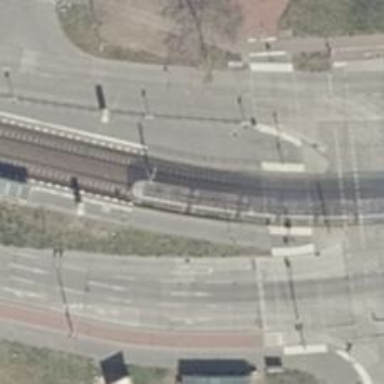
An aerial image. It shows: Tram railway with contact lines for electrification.